Aerial crown-view tile of a tropical tree (Barro Colorado Island, Panama), acquired 20241014:
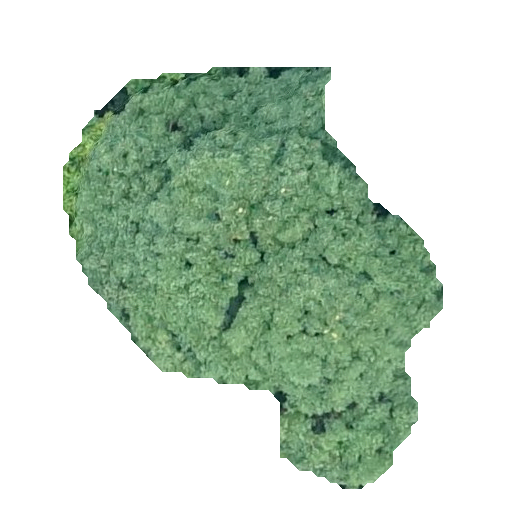
Species: Handroanthus guayacan
GBIF accepted scientific name: Handroanthus guayacan
Crown area: 156.208 m²